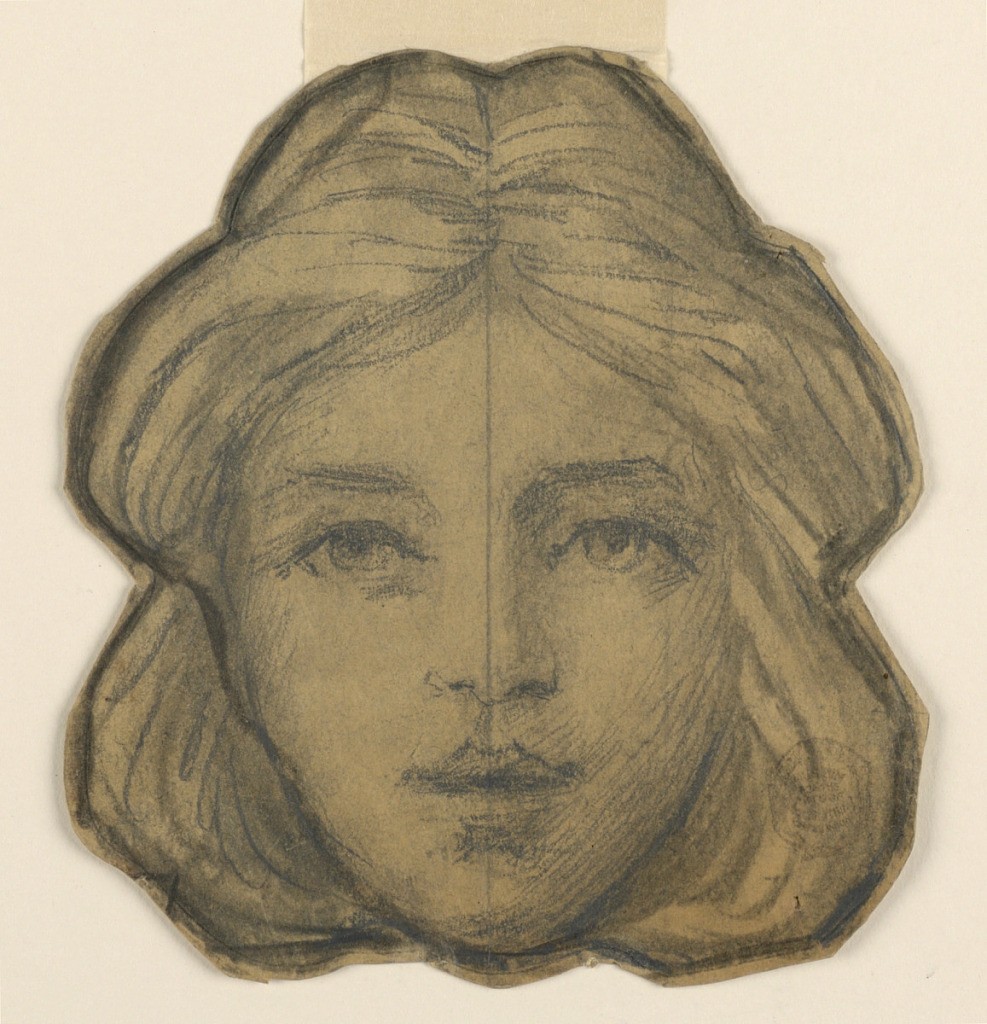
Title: Head of a Woman (Project for Stained Glass)
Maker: Francis Augustus Lathrop, American, 1849–1909
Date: ca. 1889
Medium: Black crayon on paper
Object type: Drawing
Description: Face framed by hair. The vertical axis is indicated. Framing pencil line.